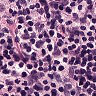
Metastatic tissue present: yes